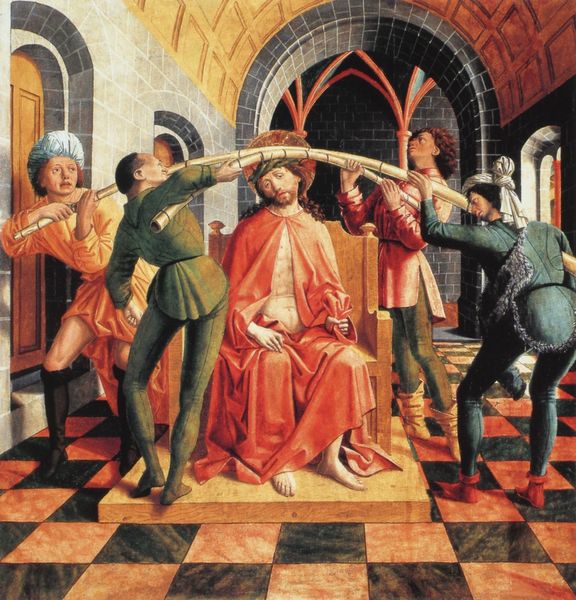
Titel: Dornenkrönung
Künstler: Meister von Uttenheim
Institution: Brixen, Diözesanmuseum
Schlagwörter: blau, gemälde, nackt, umhang, gelb, grün, sitzen, marmor, männer, orange, raum, stuhl, säulen, tür, zimmer, gebäude, rot, leute, schachbrettmuster, falten, steine, kirche, boden, gewand, mantel, sessel, decke, innen, gotik, krone, lehne, bogen, türen, schuhe, mauer, thron, faltenwurf, podest, bögen, gewölbe, stangen, kreuz, religion, mauerwerk, barfuß, fliesen, stiefel, schach, kacheln, heiligenschein, christus, jesus, kreuzigung, leiden, qual, mittelalter, bambus, heiliger, kassetten, kassettendecke, turban, wachen, christentum, dornenkrone, biegen, lehen, aureole, tonnengewölbe, christ, folter, passion, heiligen, folterer, mauerbogen, maer, spotten, dornankrone